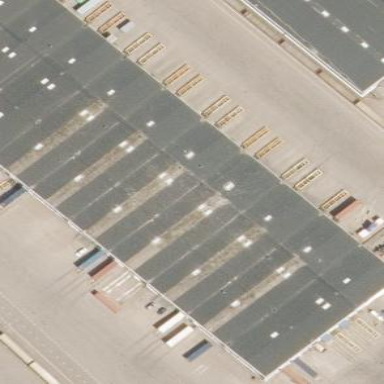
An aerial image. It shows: Logistics building.